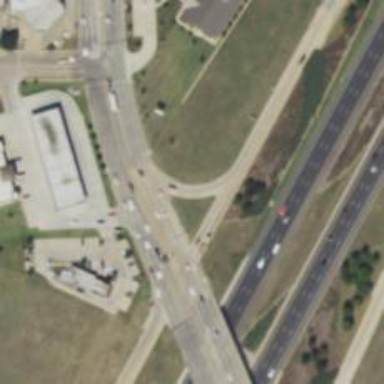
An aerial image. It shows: Secondary link road.